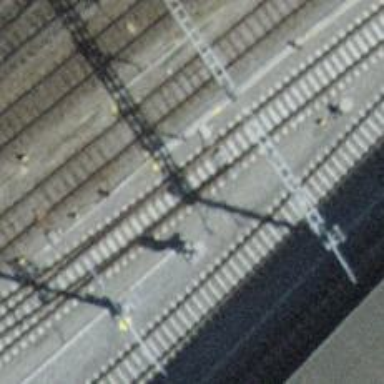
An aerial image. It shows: Yard with single rail track. The railway track is electrified with contact line for service purposes.